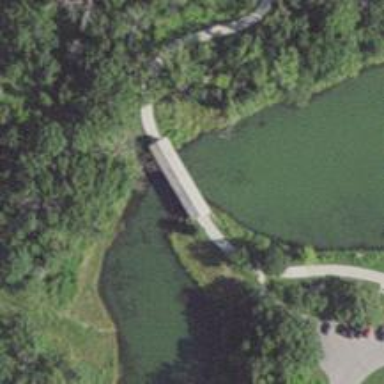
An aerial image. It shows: Covered cycleway on bridge.